На дне большого закрытого сосуда, заполненного водой, лежит перевернутая чашка массы $m$. Чашка имеет форму цилиндра радиуса $R$ и высоты $R$ с полусферической полостью, радиус которой также равен $R$ (см. рис). Полость заполнена ртутью. Воду из сосуда начинают медленно откачивать.
Определите, при какой высоте $h$ столба воды в сосуде чашка оторвется от его дна и ртуть начнет вытекать из-под ее краев.
Найдите высоту ртути в полости, когда из сосуда откачают всю воду. Давлением паров воды пренебречь. Плотность воды $q$ и плотность ртути $q_1$ считать известными.
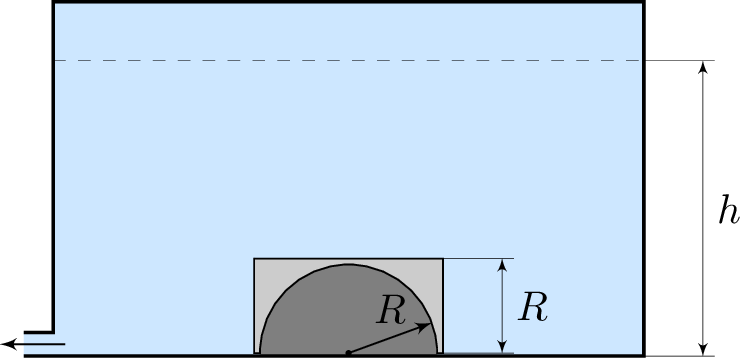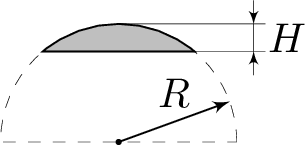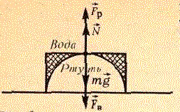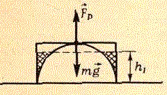
Определите, при какой высоте $h$ столба воды в сосуде чашка оторвется от его дна и ртуть начнет вытекать из-под ее краев.
Решение: Запишем условие равновесия чашки. На нее действуют сила тяжести $\overrightarrow{m \vec{g}}$, сила реакции дна сосуда $\vec{N}$, а также силы давления воды $\vec{F}_в$ и ртути $\vec{F}_р$ (рисунок ниже). Чашка находится в равновесии при условии $$ F_{р}+N=m g+F_в~(1)$$Сила $F_в$ есть сила давления столба воды на верхнее основание чашки, то есть$F_в= \varrho g(h-R) \pi R^2$ при $h \geqslant R;$ $h < R$. $(2)$Из условия равновесия следует, что с понижением уровня воды в сосуде модуль силы реакции $N$ убывает. При некоторой высоте $h$ столба воды $N$ обратится в нуль. Условие $N=0$ и определяет момент отрыва чашки. Сразу после отрыва давление ртути в верхней точке чашки также обратится в нуль. Для расчета силы $F_р$ в момент отрыва чашки представим себе полусферическую поверхность в слое ртути толщины $R$. В силу гидростатического равновесия, силы, действующие на эту поверхность снизу и сверху, одинаковы, то есть $F_р$ равна весу «ртутной» чашки:$$F_р= \varrho_1 g\left(\pi R^3-\frac{2}{3} \pi R^3\right)=\frac{1}{3} \varrho_1 g \pi R^3 . ~(3)$$Решая уравнение $(1)$ с учетом $(2)$, $(3)$ и условия отрыва чашки $N=0$, получим ответ на первый вопрос задачи:$$h=R\left(1+\frac{\varrho_1}{3 \varrho}\right)-\frac{m}{\varrho \pi R^2} .$$
Ответ: $$h=R\left(1+\frac{\varrho_1}{3 \varrho}\right)-\frac{m}{\varrho_1 \pi R^2} .$$

Найдите высоту ртути в полости, когда из сосуда откачают всю воду. Давлением паров воды пренебречь.
Решение: Начиная с момента отрыва чашки во всем последующем процессе откачки воды квазиравновесие чашки обеспечивается уменьшением силы давления ртути $F_р$. Эта сила уменьшается за счет вытекания ртути из-под краев чашки. Ртуть перестанет вытекать, когда уровень воды достигнет верхнего основания чашки $(h=R)$. Дальнейшая откачка воды не приведет к изменению количества ртути в чашке. Условие равновесия чашки при этом примет вид (давлением насыщенных паров воды и ртути пренебрегаем)$$m g=F_{р_1},~(4)$$где $F_{р_1}$ — сила, с которой давит на чашку оставшийся в ней слой ртути высоты $h_1$ (рисунок ниже). Эта сила численно равна весу ртути в объеме той части чашки, которая заштрихована на рисунке:$$F_{р_1}=\varrho_1 g\left(\pi R^2 h_1-V_1\right),~(5)$$где $V_1$ — объем оставшейся в чашке ртути, равный$$V_1=\frac{2}{3} \pi R^3-\pi\left(R-h_1\right)^2\left(R-\frac{R-h_1}{3}\right) .~(6)$$Подставляя $(5)$ с учетом $(6)$ в условие равновесия $(4)$ и решая получающееся уравнение относительно $h_1$, получим ответ на второй вопрос задачи:$$h_1=\sqrt[3]{\frac{3 m}{\pi\varrho_1}}$$
Ответ: $$h_1=\sqrt[3]{\frac{3 m}{\pi\varrho_1}}$$
Темы:
T, Механика, Всероссийские, Гидростатика, Давление